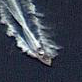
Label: Civil_yacht